Aerial crown-view tile of a tropical tree (Barro Colorado Island, Panama), acquired 20250915:
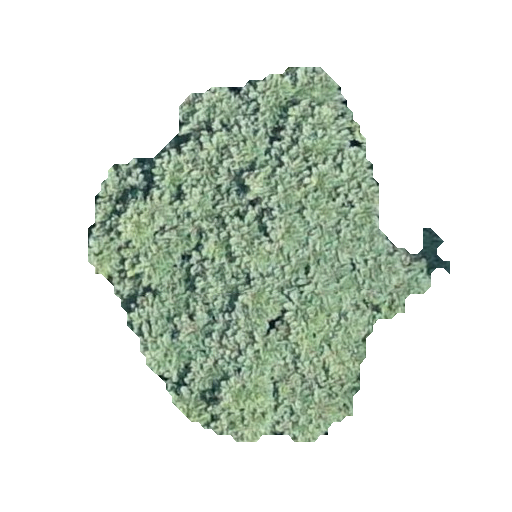
Species: Jacaranda copaia
GBIF accepted scientific name: Jacaranda copaia
Crown area: 120.321 m²